Field crop: maize
Growth stage: 1
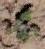
Species: chenopodium